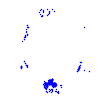
Particle: electron